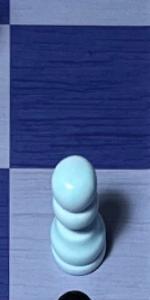
Label: Pawn_White